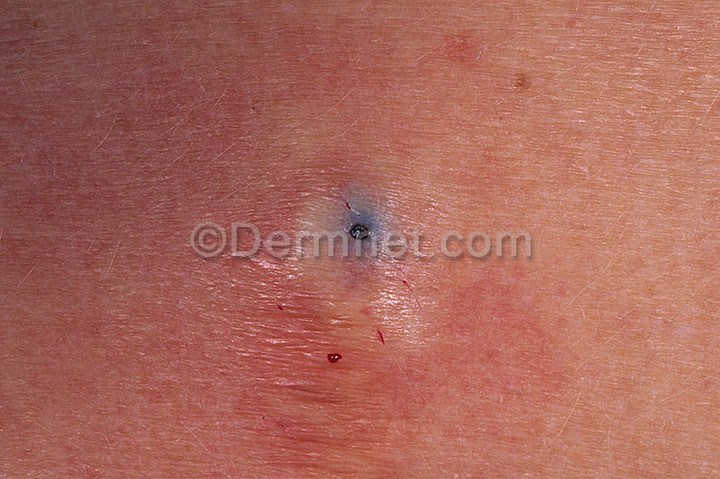
Disease: Seborrheic Keratoses and other Benign Tumors